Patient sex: M
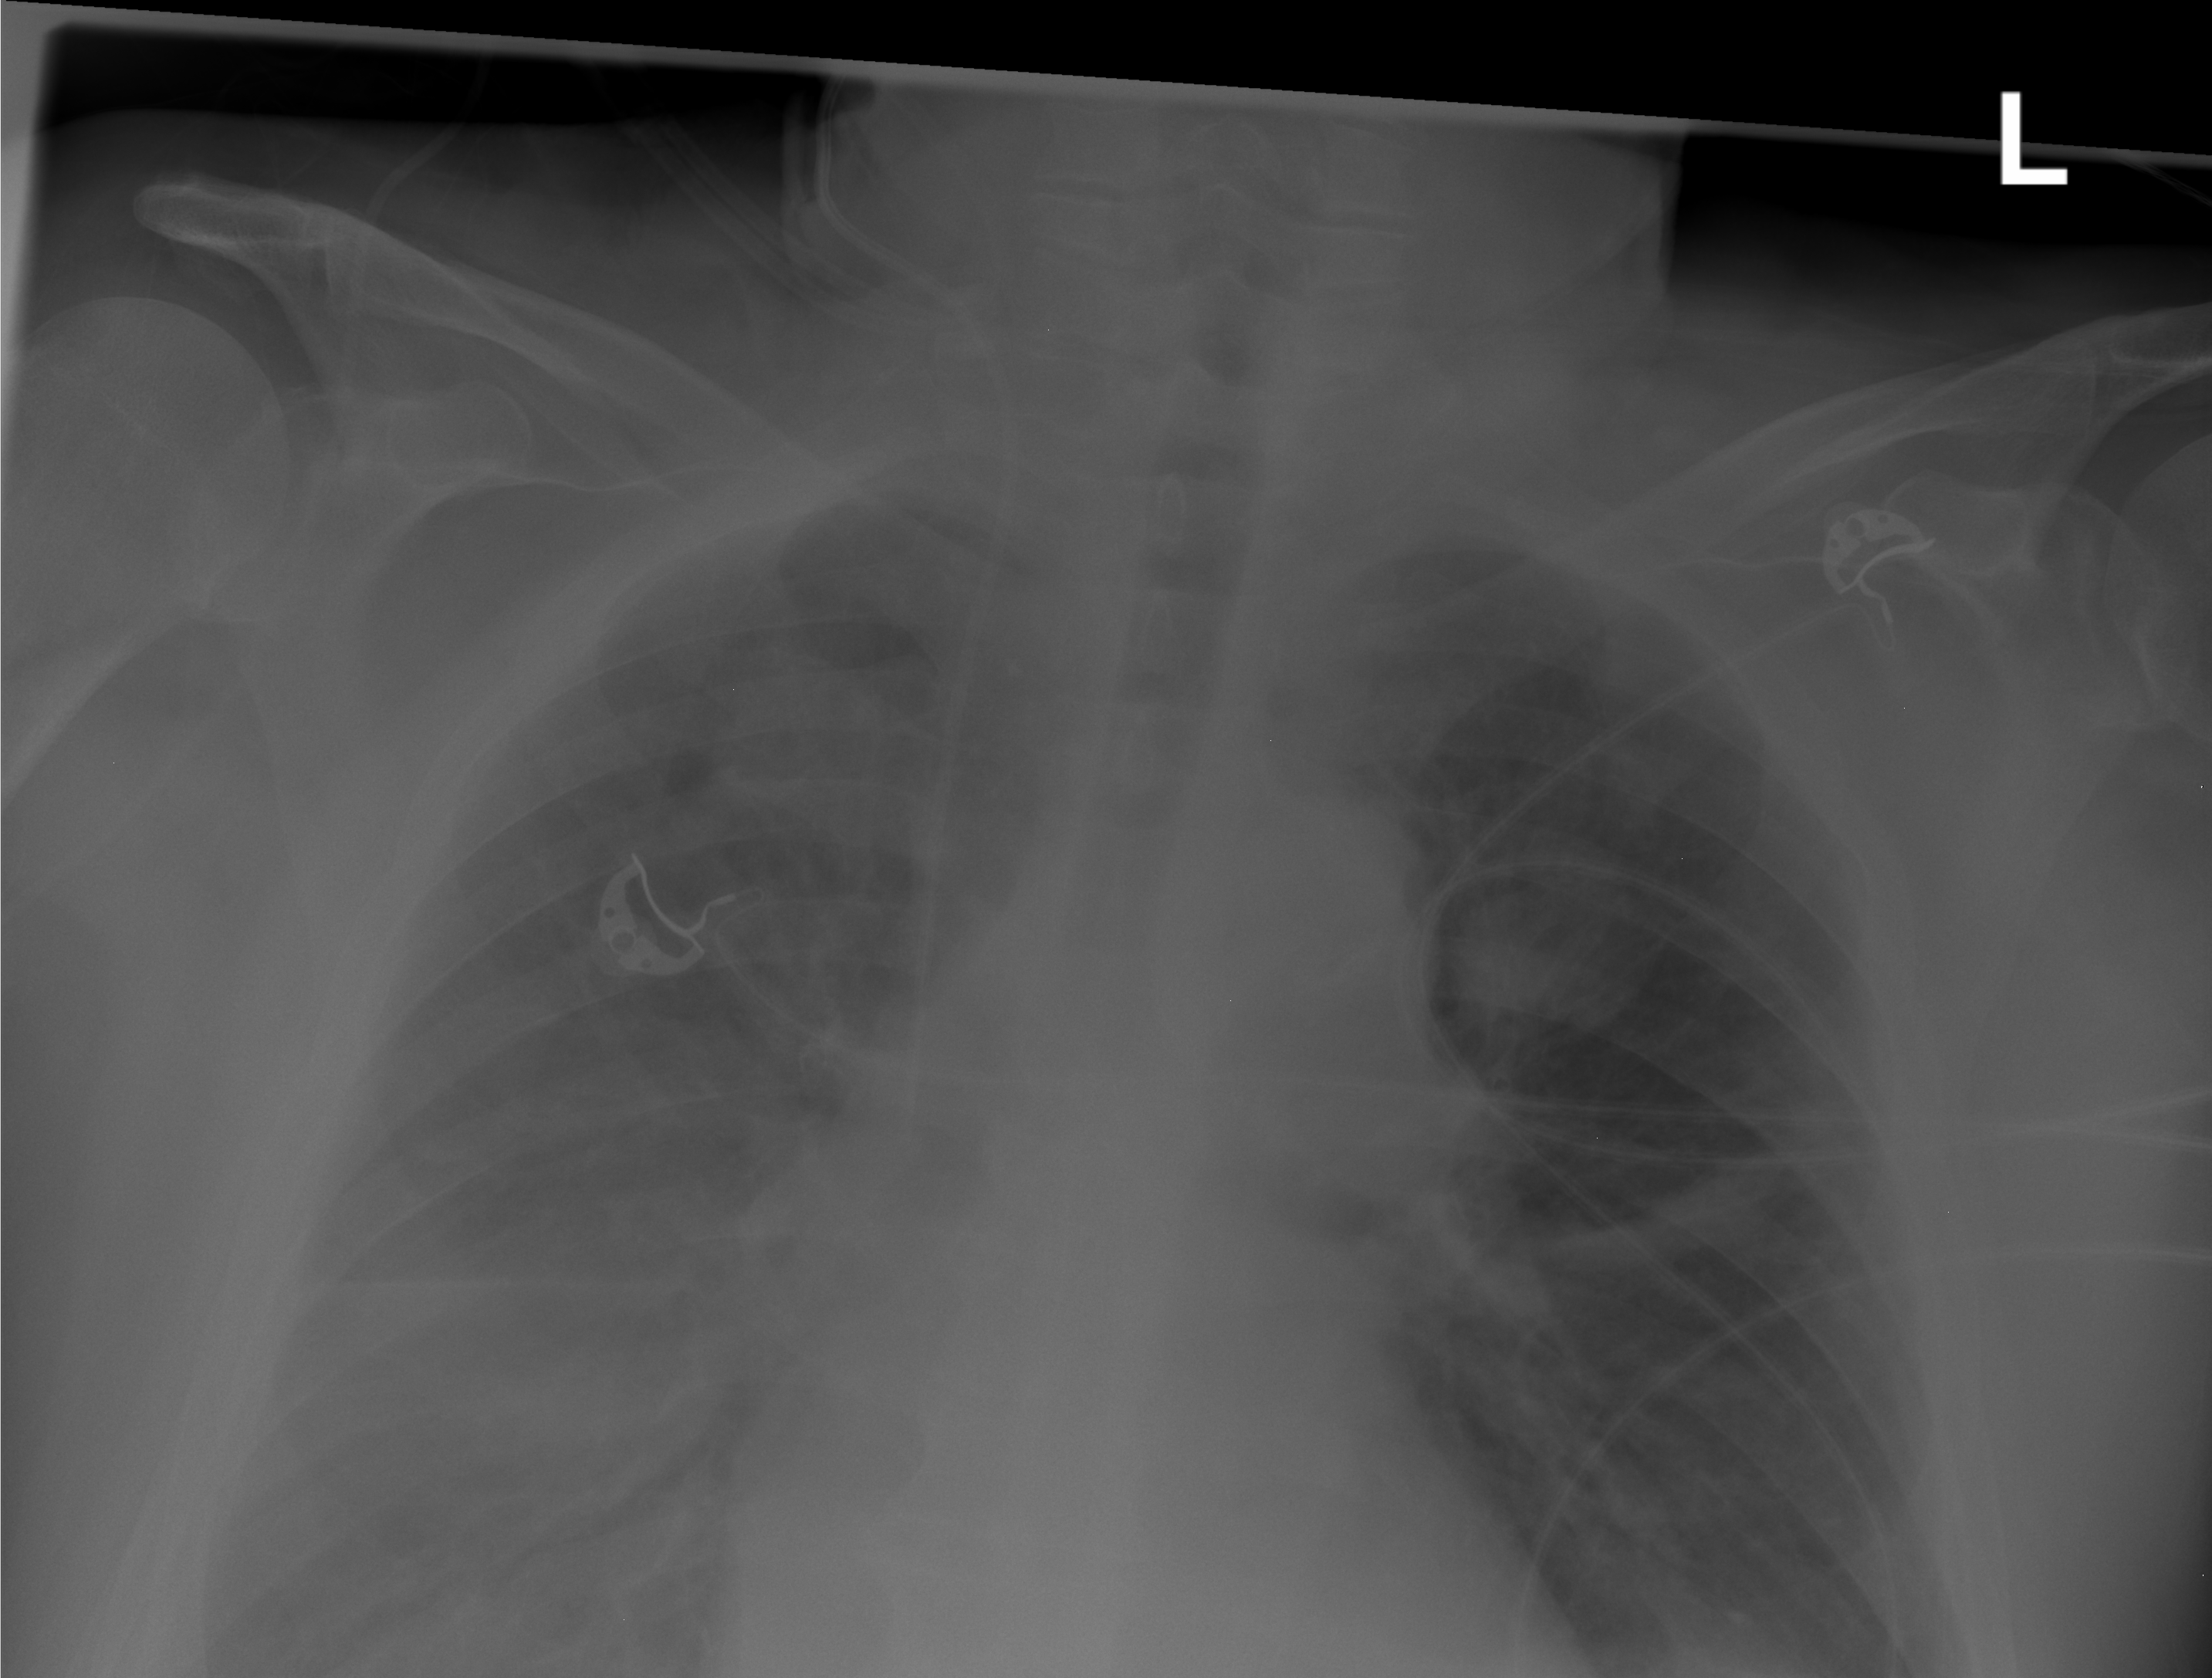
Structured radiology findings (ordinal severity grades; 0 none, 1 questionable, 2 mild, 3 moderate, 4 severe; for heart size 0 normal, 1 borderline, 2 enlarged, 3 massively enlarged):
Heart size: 2
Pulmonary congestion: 2
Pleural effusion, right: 3
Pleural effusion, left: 0
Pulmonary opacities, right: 3
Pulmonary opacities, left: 2
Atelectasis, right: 2
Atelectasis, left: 2